Field crop: maize
Growth stage: 1
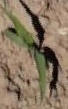
Species: maize